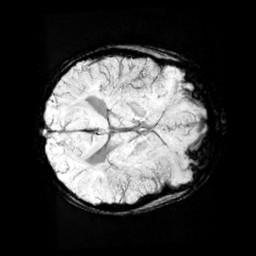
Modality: minIP
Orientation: axial
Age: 9
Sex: male
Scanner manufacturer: siemens
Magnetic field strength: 3 T
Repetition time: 0.027 s
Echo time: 0.02 s